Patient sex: M
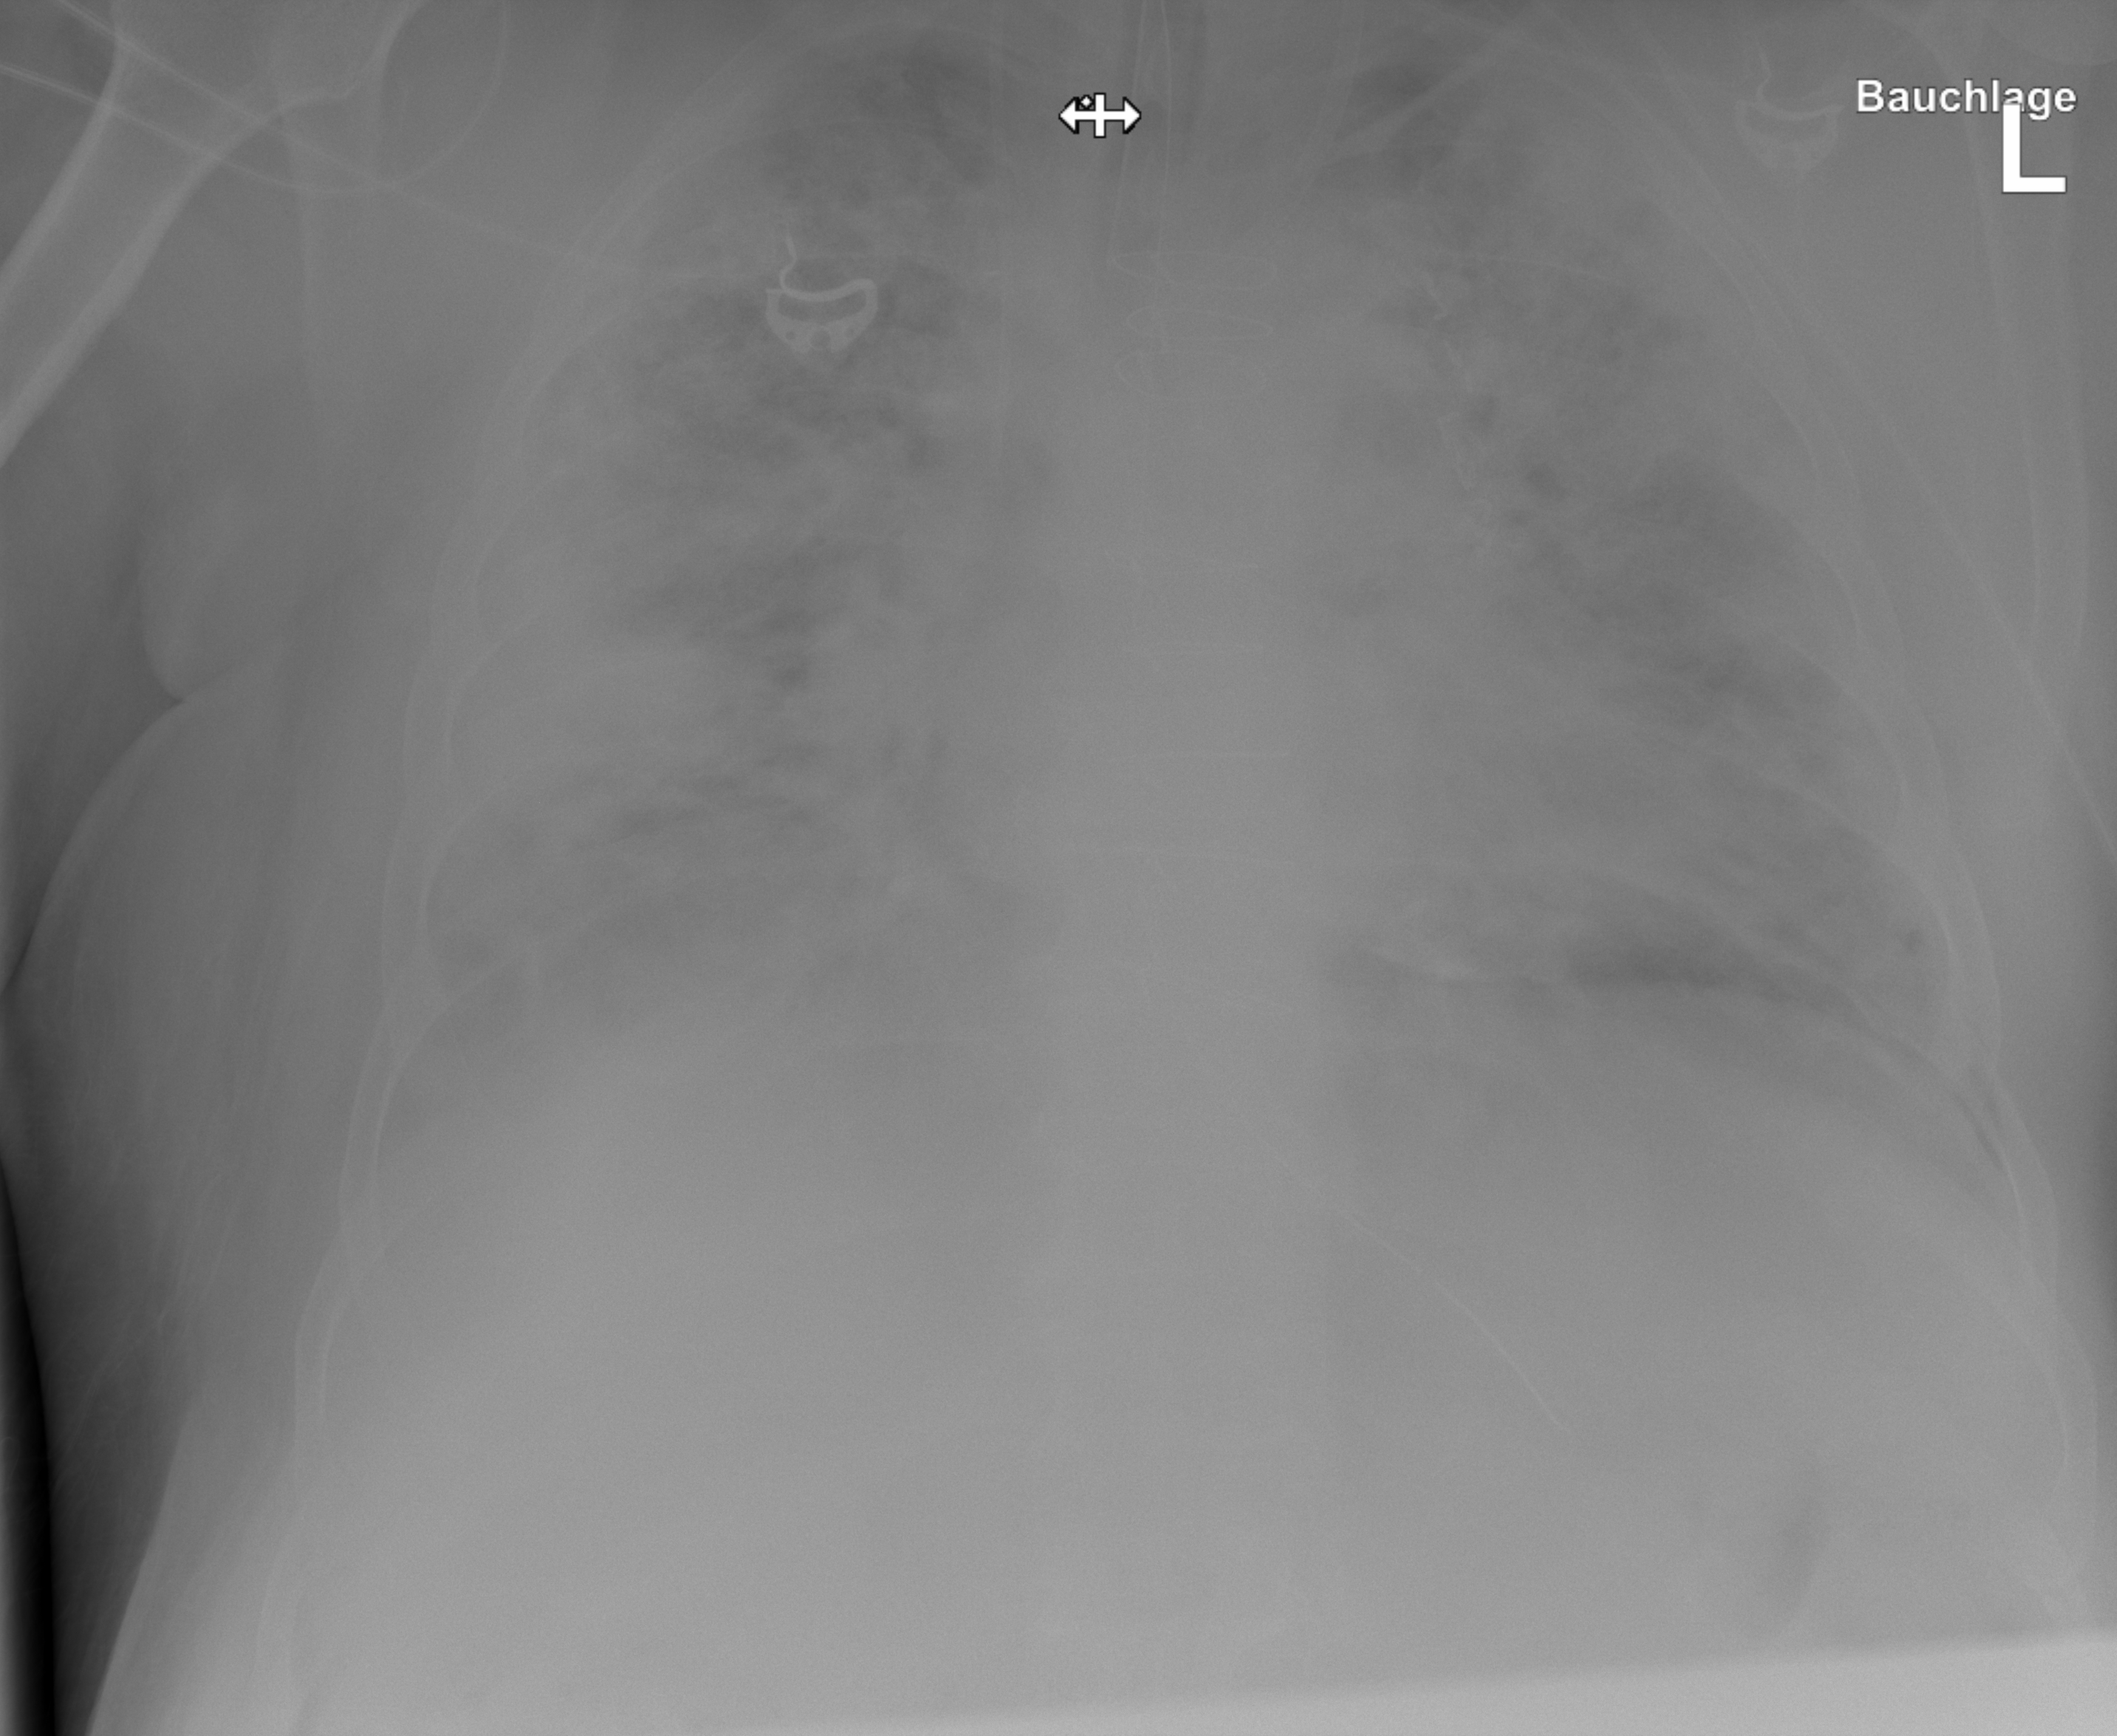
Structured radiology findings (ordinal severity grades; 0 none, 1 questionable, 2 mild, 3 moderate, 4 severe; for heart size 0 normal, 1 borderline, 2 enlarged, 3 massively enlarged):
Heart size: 1
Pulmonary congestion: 2
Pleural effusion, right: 2
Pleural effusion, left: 2
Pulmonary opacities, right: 4
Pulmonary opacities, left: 4
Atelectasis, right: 4
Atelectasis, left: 4